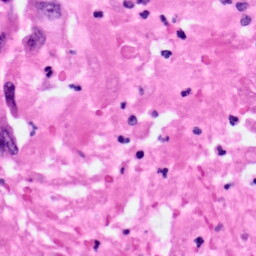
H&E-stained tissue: Pancreatic